Question: I used the picture's numbers as data points in this scatterplot, which was created with ggplot2. As a result, the legend key is an 'a'. Instead, I would need ordinary dots (also colored by clusters) beside the labels. How can I realize that? I used the following code:
'''
ggplot(data, aes(x=vx, y=vy, color=Cluster, shape=Cluster)) + geom_text(aes(label=PicNr),
size =6, fontface = "bold",
check_overlap = T,
show.legend=T) +
theme_bw(base_size = 20)+
theme(legend.position="top")
'''
Thanks for your help!

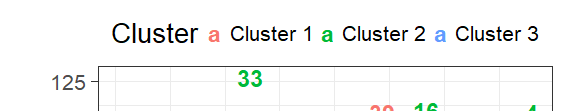
Answer: For this you can do something like
'''
library(ggplot2)
ggplot(mtcars, aes(mpg, wt))+
geom_text(aes(label = cyl, color = factor(cyl)), show.legend = FALSE)+
geom_point(aes(color = factor(cyl)), alpha = 0)+
guides(color = guide_legend(override.aes = list(alpha = 1, size = 4)))
'''

so your code would read something like:
'''
ggplot(data, aes(x=vx, y=vy, shape=Cluster)) +
geom_text(aes(label=PicNr, color=Cluster), size =6, fontface = "bold", check_overlap = T, show.legend=F) +
geom_point(aes(color=Cluster), alpha = 0)+
theme_bw(base_size = 20)+
theme(legend.position="top")+
guides(color = guide_legend(override.aes = list(alpha = 1, size = 4)))
'''
Created on 2018-08-18 by the <URL>.